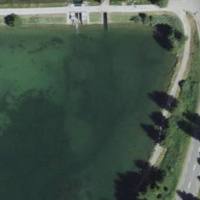
EUNIS habitat code: 14
Species observed at this site:
Corvus corone
Anas platyrhynchos
Salmo trutta
Cirsium palustre
Apis mellifera
Pyrrhocorax graculus
Corvus corax
Periparus ater